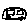
Label: car